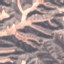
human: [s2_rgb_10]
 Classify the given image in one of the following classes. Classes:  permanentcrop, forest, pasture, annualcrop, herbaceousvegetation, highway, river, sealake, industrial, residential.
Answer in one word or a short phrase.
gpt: HerbaceousVegetation